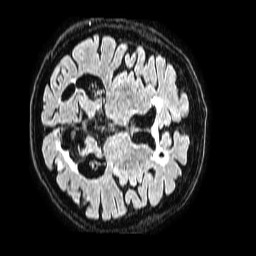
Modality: FLAIR
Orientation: axial
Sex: male
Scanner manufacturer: philips
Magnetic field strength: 1.5 T
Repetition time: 4.8 s
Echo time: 0.3 s